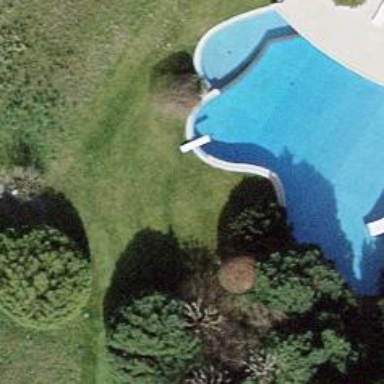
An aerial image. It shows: Swimming pool located in leisure land.